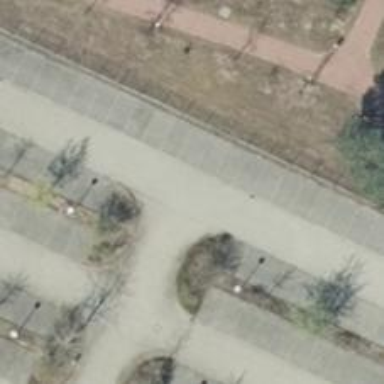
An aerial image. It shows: Road serving as parking aisle.